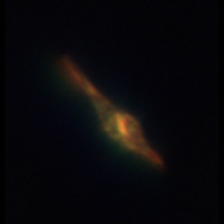
Taxon: Ceratium
Group: Dinoflagellates